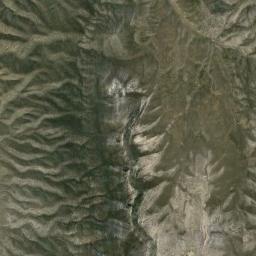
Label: mountain